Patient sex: M
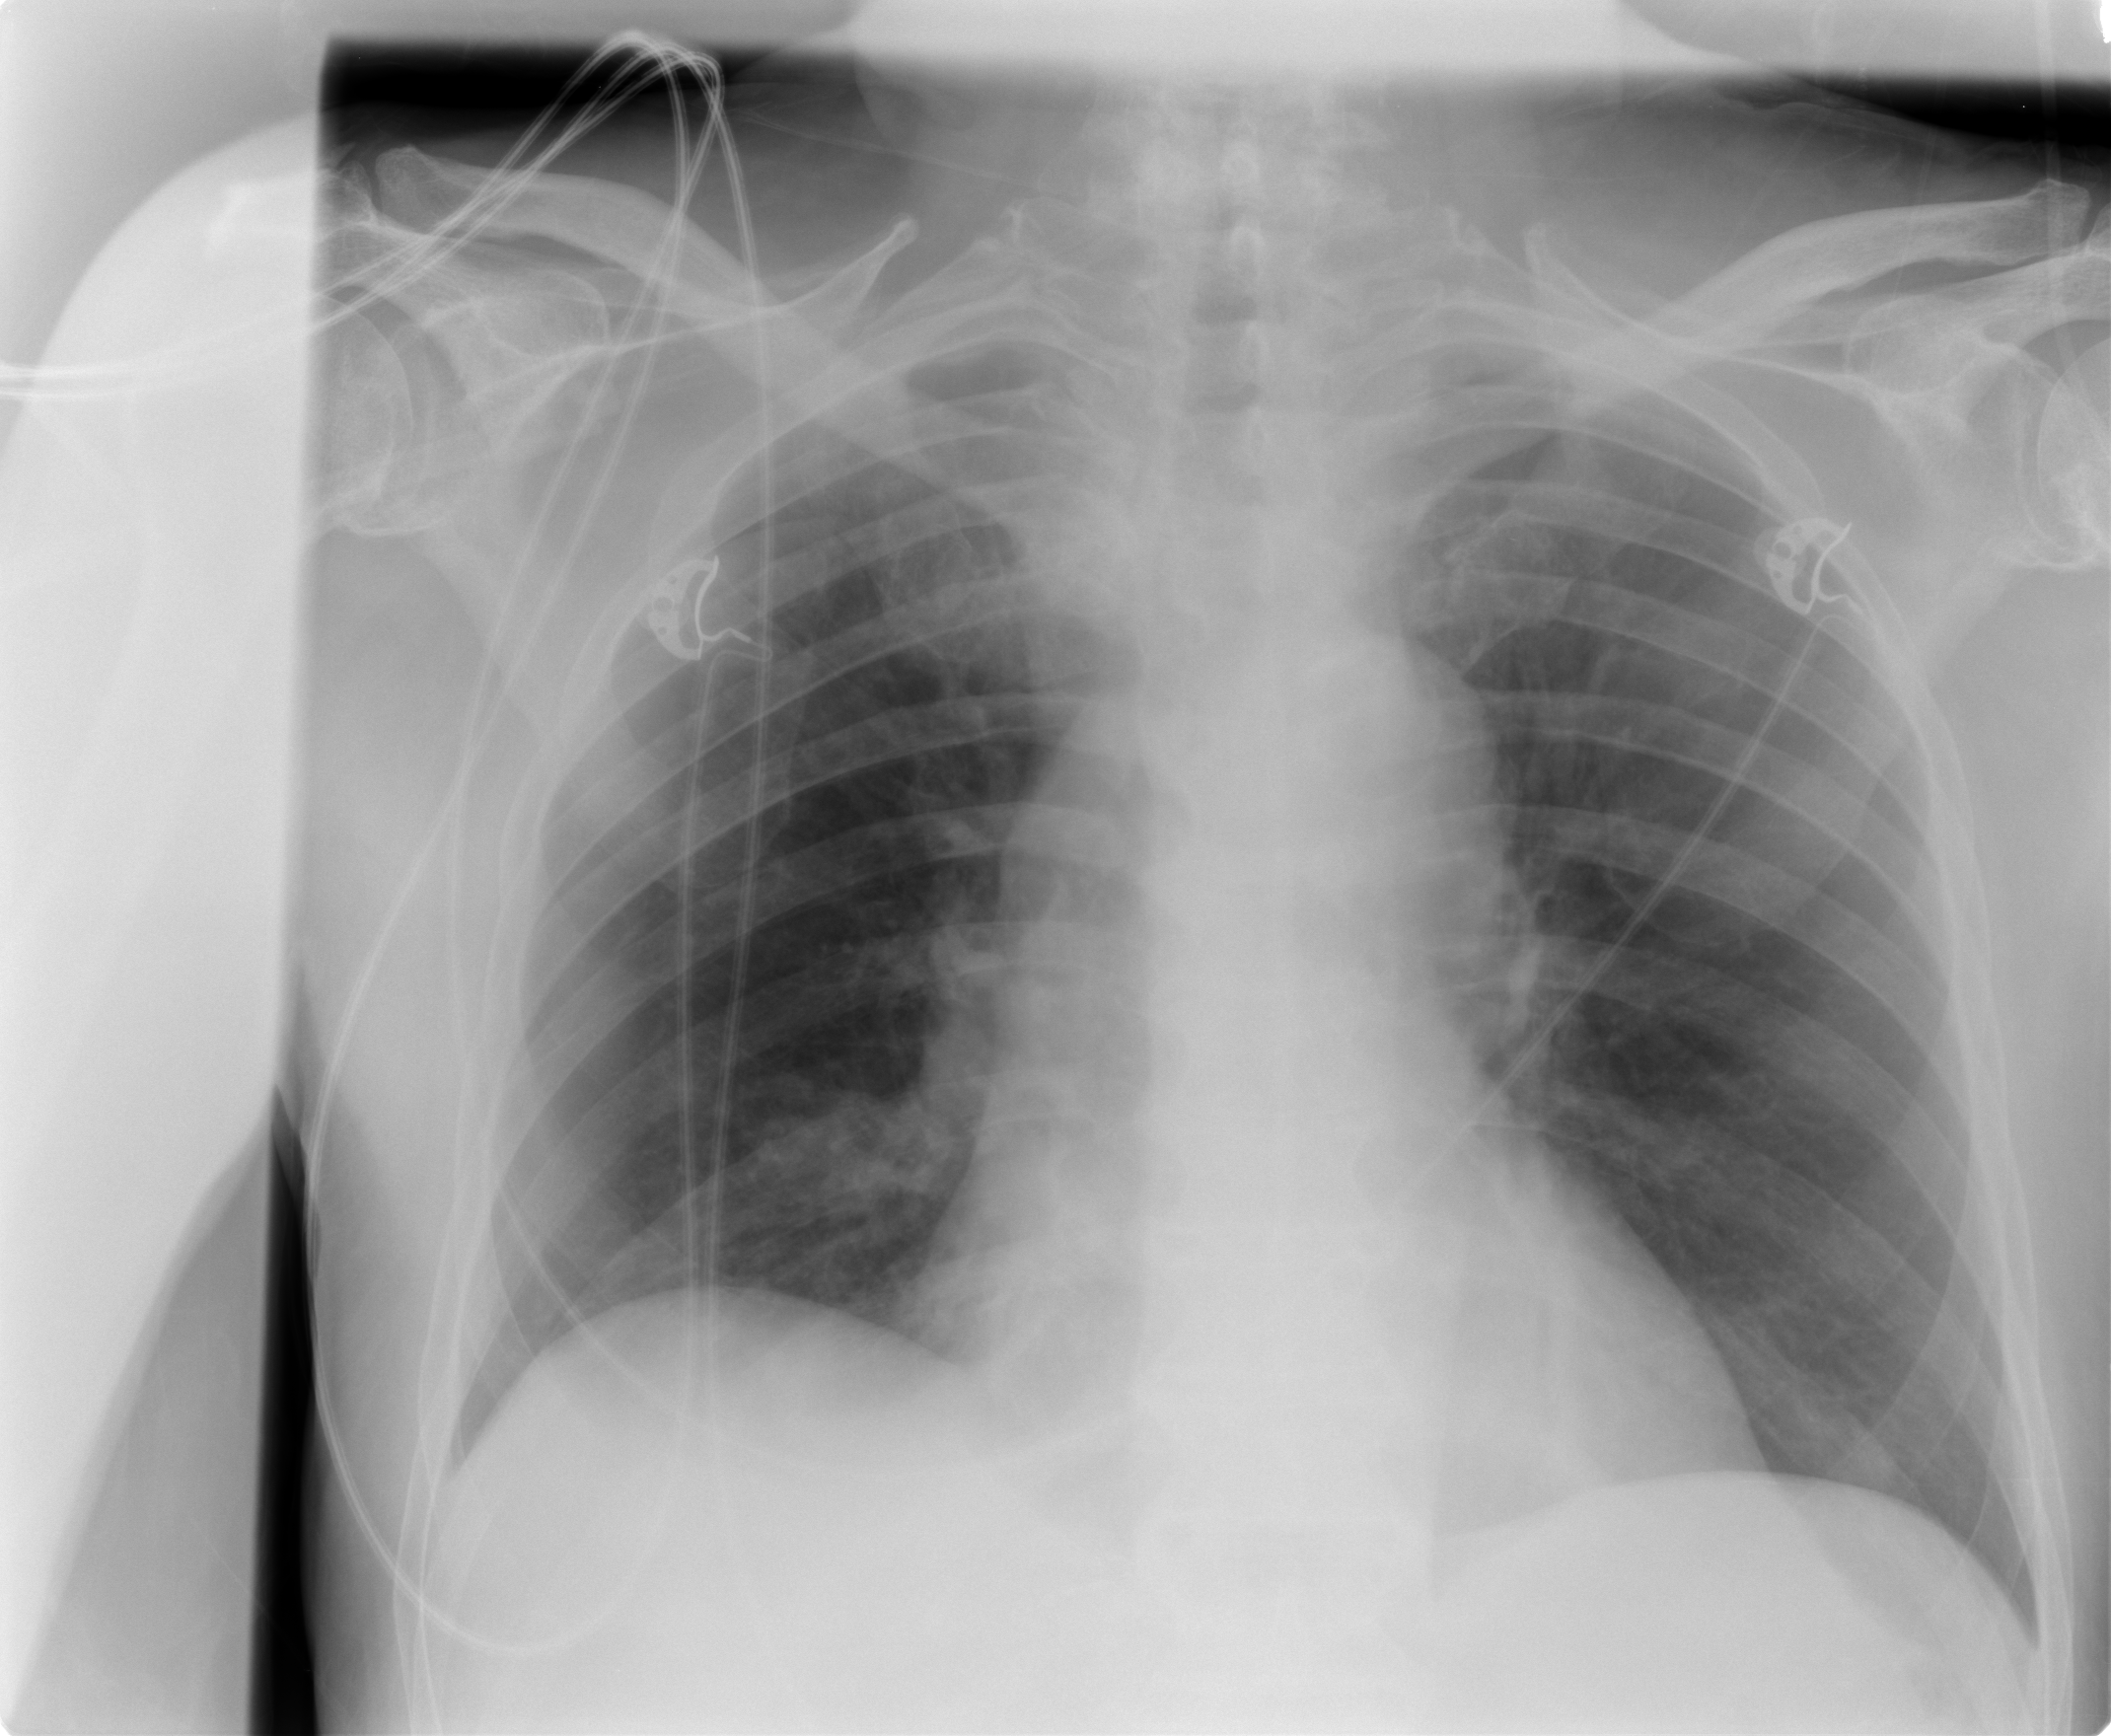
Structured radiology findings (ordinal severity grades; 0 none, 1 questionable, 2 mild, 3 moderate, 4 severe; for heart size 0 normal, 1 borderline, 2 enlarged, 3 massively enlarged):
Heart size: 0
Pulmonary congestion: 0
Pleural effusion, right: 0
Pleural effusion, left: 0
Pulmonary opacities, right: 1
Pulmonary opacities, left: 0
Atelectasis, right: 1
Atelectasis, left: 0